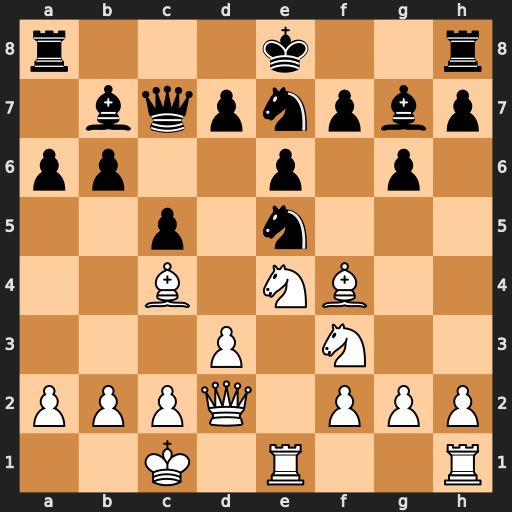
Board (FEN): r3k2r/1bqpnpbp/pp2p1p1/2p1n3/2B1NB2/3P1N2/PPPQ1PPP/2K1R2R
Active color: w
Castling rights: kq
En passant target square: -
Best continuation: Nxe5 Bxe5 Nf6+